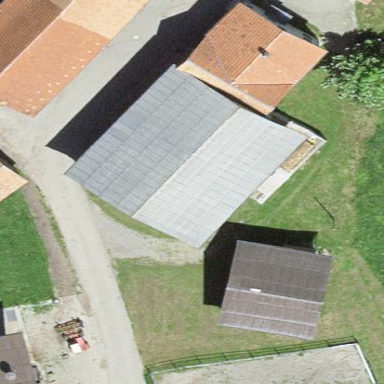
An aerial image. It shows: Simple house.